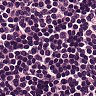
Metastatic tissue present: no